Aerial crown-view tile of a tropical tree (Barro Colorado Island, Panama), acquired 20250124:
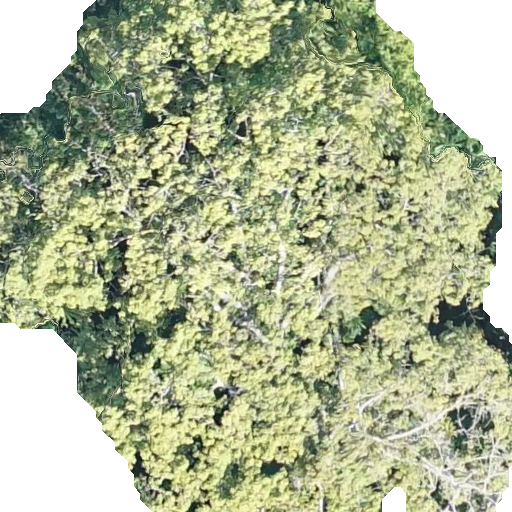
Species: Ceiba pentandra
GBIF accepted scientific name: Ceiba pentandra
Crown area: 346.325 m²